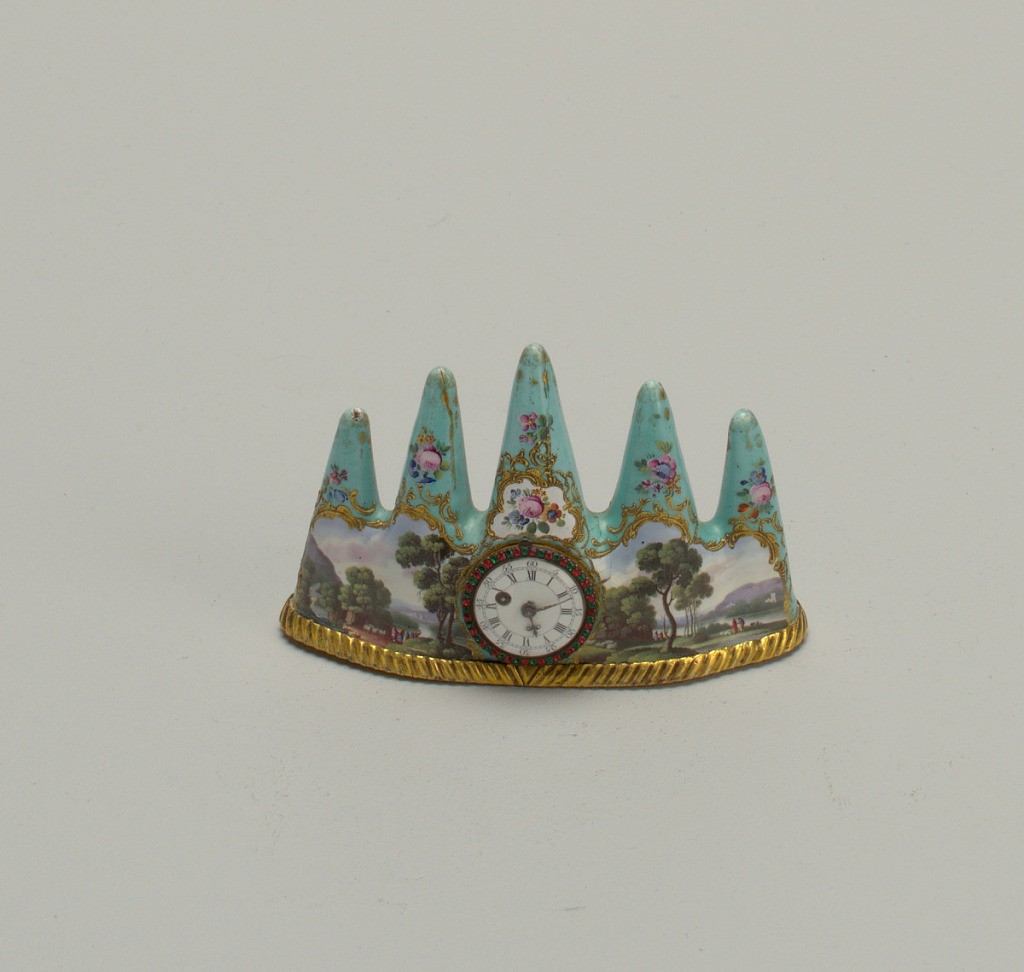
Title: Clock with Stand
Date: ca. 1770s
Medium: copper, enamel, gilt bronze, glass
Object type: clock
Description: Green enamel body with five points graduating upwards from each end to center, decorated on obverse with landscape, on reverse with still life, surrounded with rocaille arabesques and flowers.   Furnished with watch movement with plain white enamelled face, surrounded by alternating red and green brilliants.